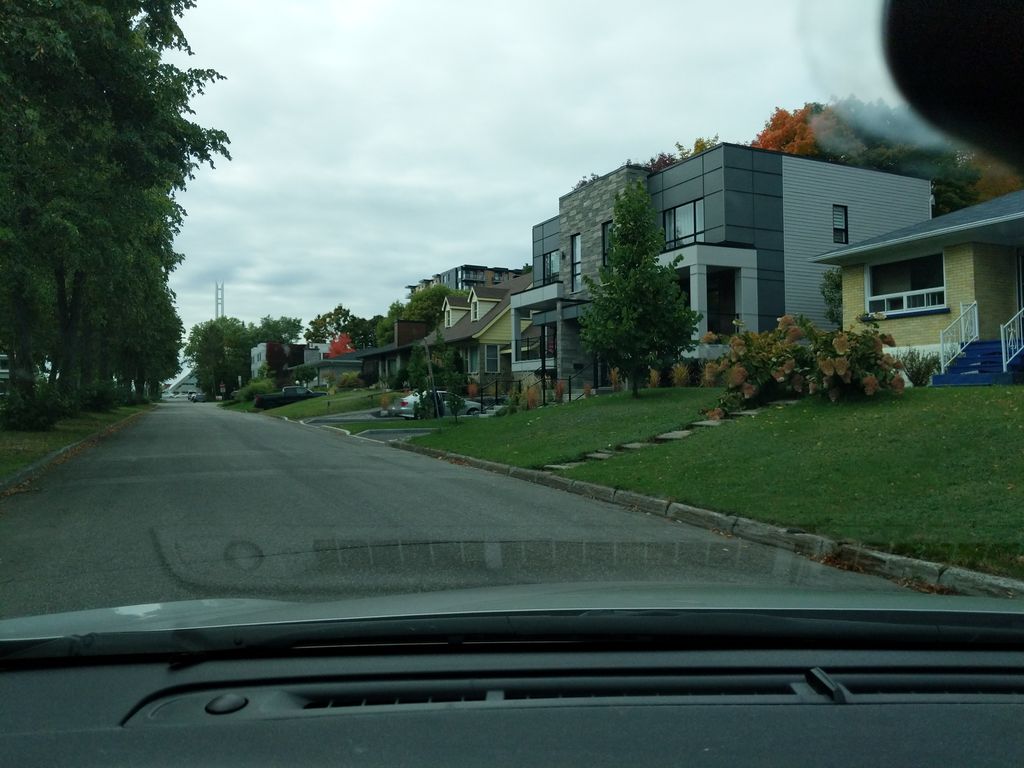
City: quebec_city